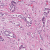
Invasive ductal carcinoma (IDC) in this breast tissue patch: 1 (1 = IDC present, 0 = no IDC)